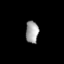
Tissue: lung
Cell type: Endothelial cells
Senescence score: 0.5509
Nuclear area (px): 276
Mean DAPI intensity: 162.054